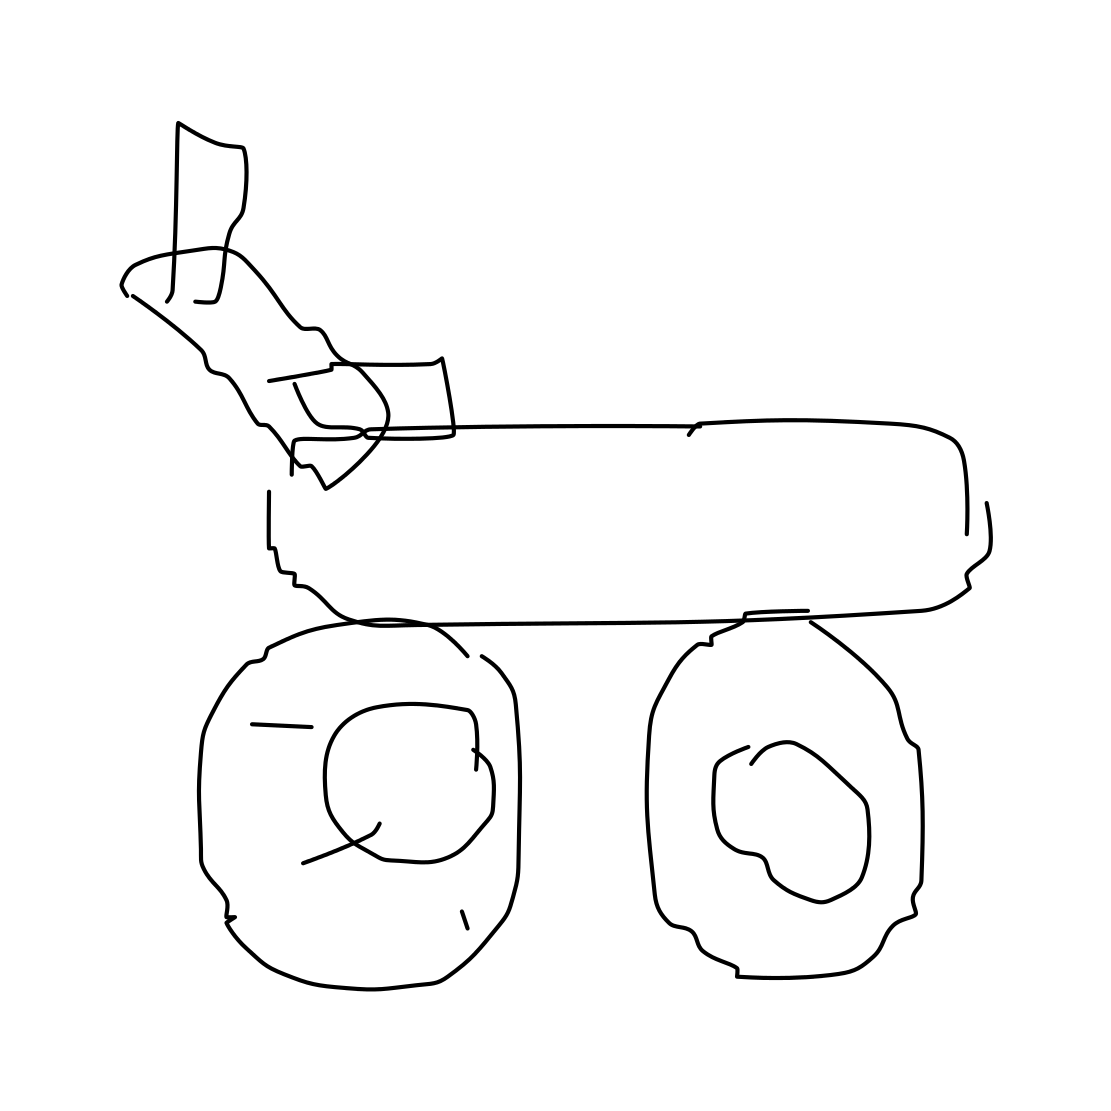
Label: motorbike